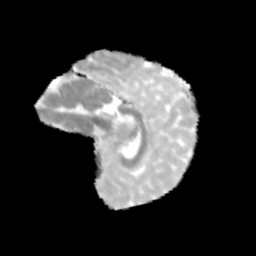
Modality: MD
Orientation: sagittal
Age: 12
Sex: male
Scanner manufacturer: siemens
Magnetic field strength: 3 T
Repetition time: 3.8 s
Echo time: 0.07 s